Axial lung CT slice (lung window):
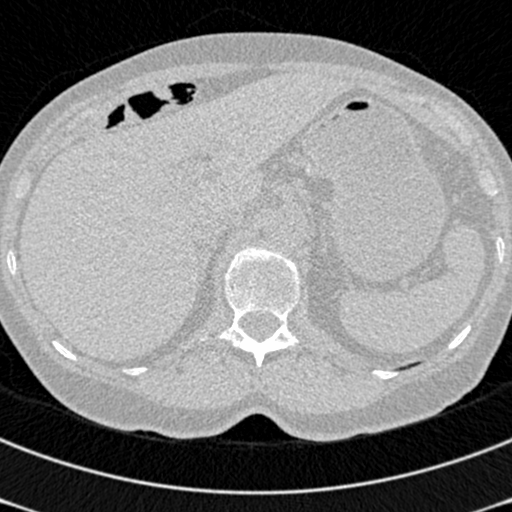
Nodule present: no